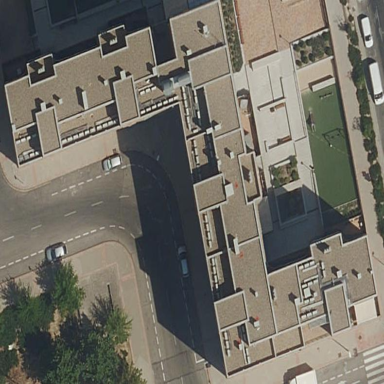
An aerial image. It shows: Residential building.